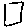
Label: square